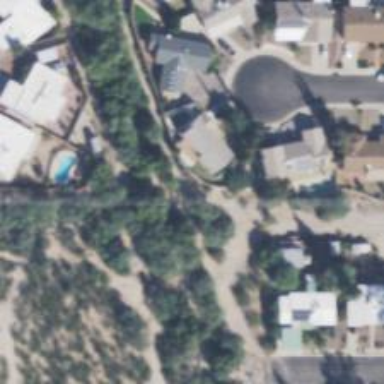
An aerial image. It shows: Alley classified as service road.